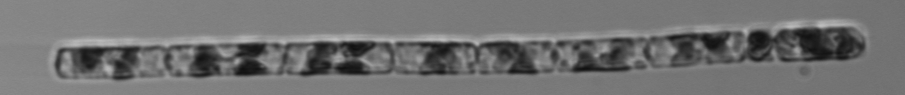
Label: Guinardia_delicatula_TAG_internal_parasite